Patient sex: M
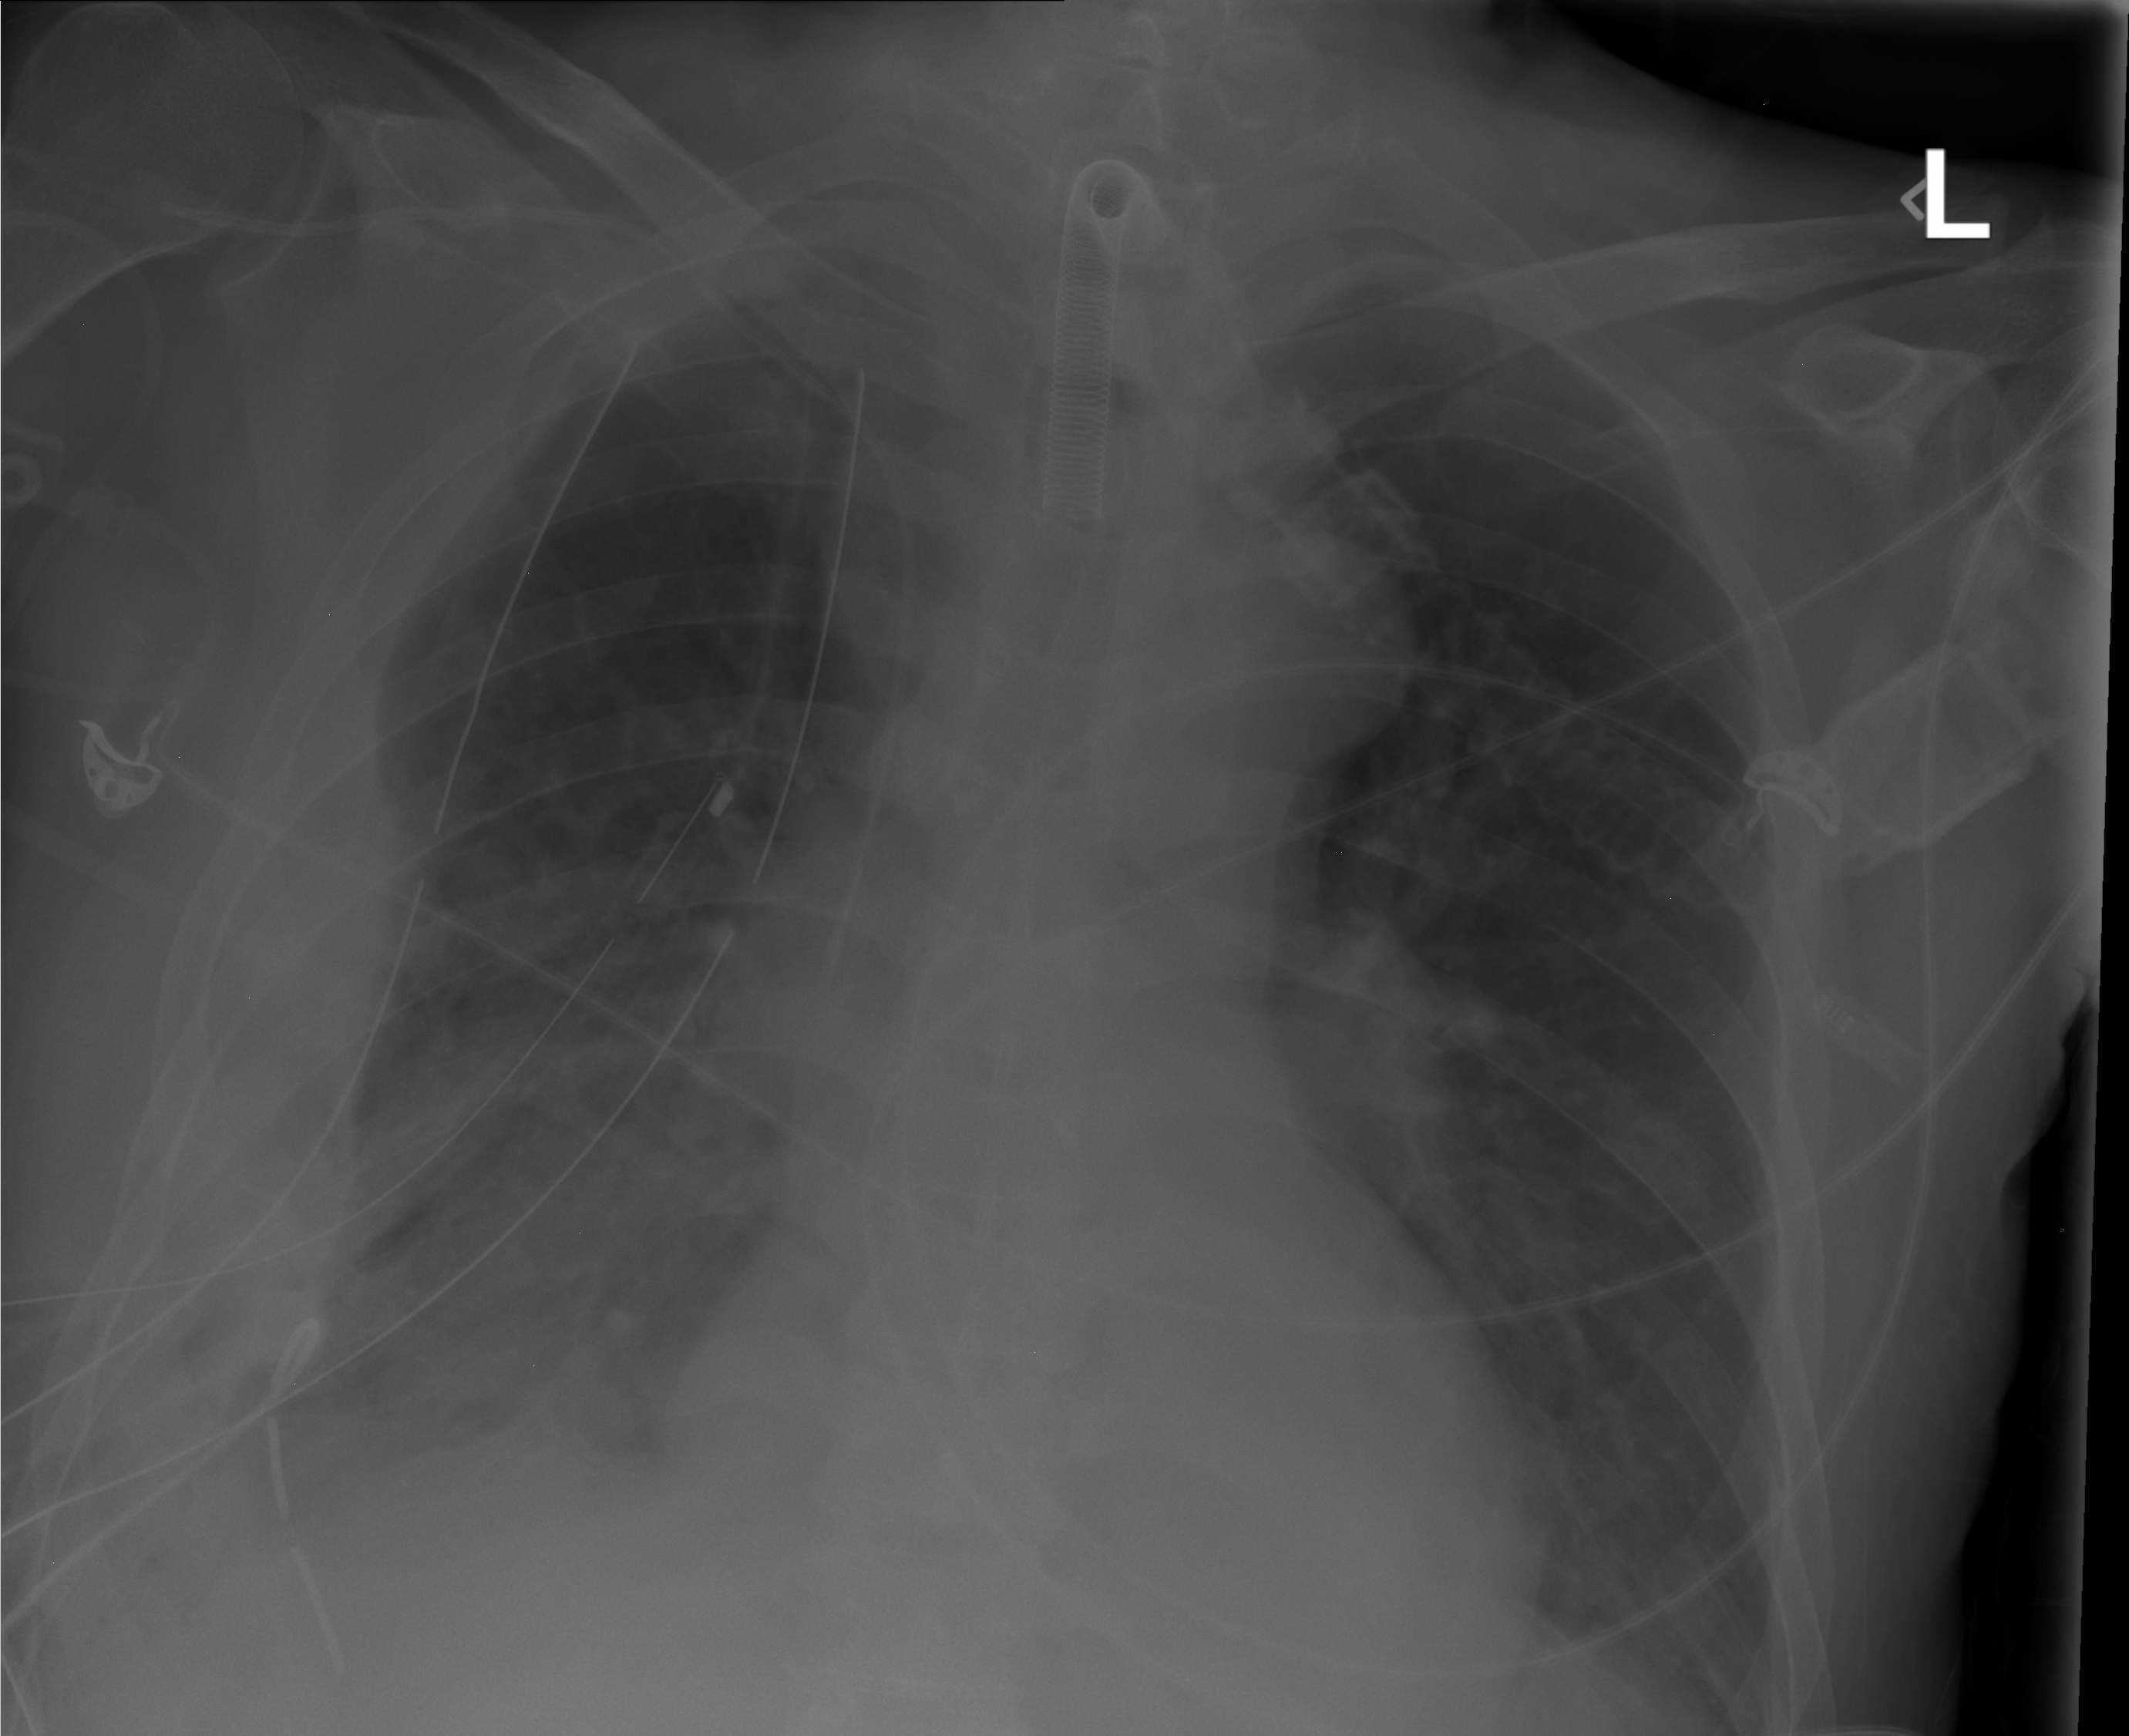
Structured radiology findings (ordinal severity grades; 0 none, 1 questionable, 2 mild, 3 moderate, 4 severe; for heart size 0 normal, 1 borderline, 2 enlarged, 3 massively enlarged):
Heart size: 0
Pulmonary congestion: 0
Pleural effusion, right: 3
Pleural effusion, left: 0
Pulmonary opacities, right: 0
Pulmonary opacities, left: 0
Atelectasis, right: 3
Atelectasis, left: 0